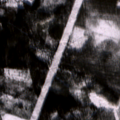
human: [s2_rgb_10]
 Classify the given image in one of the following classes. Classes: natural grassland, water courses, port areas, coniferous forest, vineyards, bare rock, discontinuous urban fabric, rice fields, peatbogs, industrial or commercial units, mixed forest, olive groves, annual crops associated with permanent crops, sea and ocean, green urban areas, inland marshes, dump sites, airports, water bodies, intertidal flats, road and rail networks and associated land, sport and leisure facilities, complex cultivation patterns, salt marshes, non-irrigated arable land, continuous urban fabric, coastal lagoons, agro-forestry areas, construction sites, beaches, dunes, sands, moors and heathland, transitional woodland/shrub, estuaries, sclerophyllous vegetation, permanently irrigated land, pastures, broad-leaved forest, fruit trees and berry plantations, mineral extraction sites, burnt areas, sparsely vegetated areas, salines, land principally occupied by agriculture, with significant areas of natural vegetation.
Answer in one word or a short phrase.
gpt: land principally occupied by agriculture, with significant areas of natural vegetation, mixed forest, transitional woodland/shrub